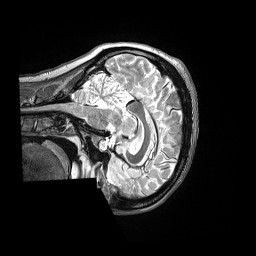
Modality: T2w
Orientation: sagittal